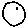
Label: moon